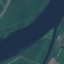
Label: River